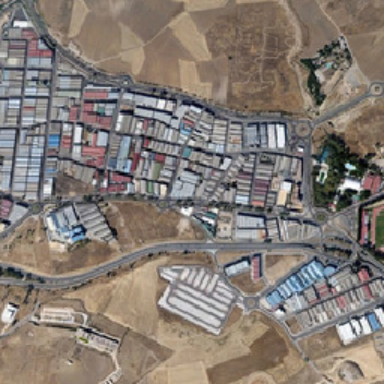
The road is away from the yellow land .